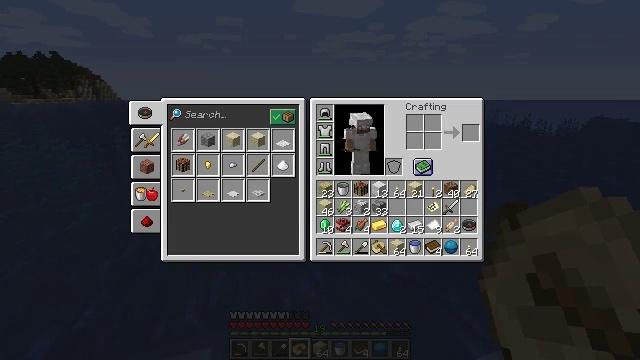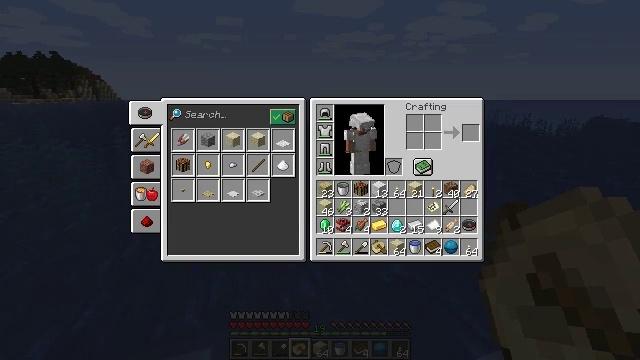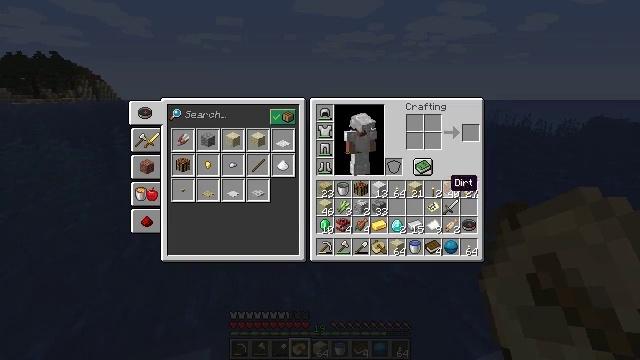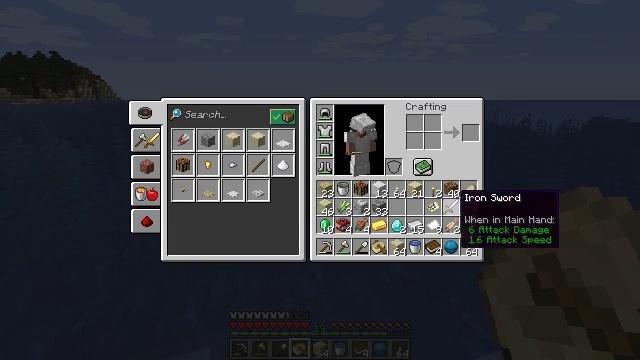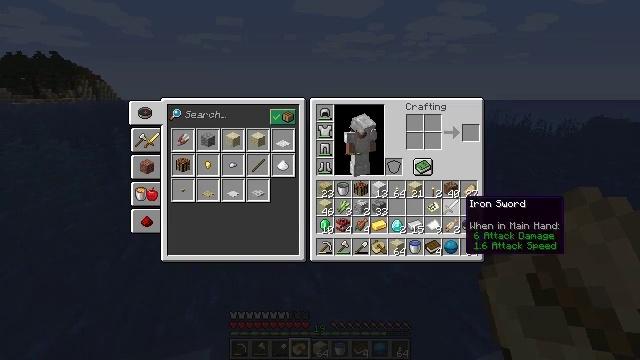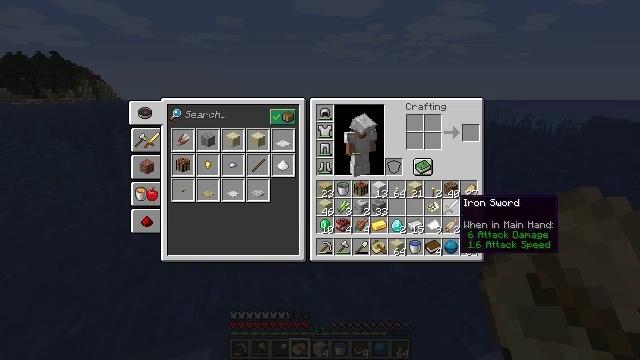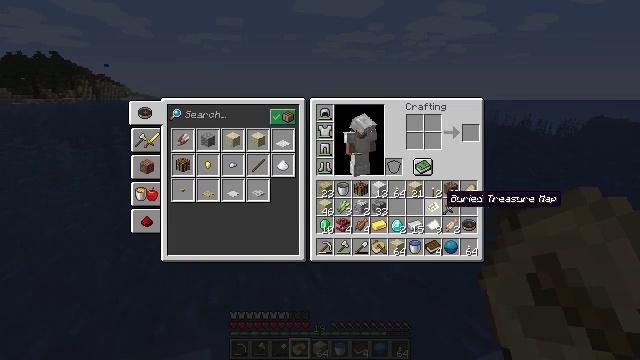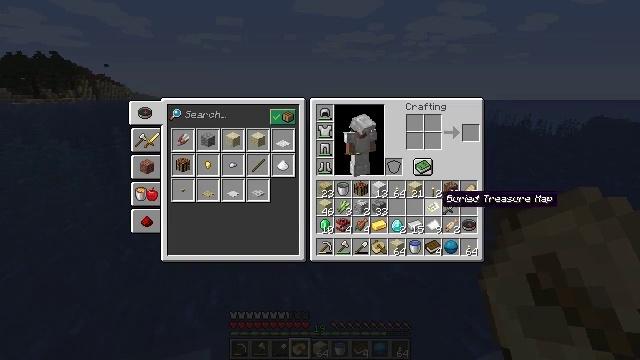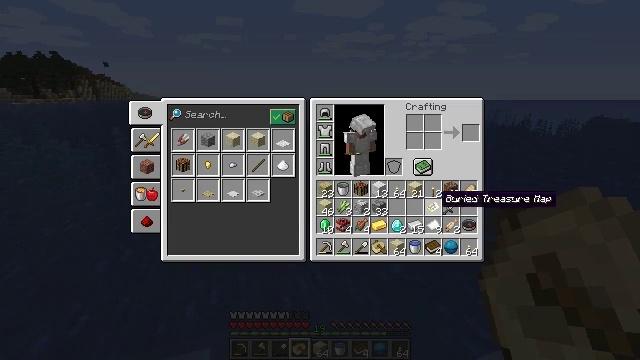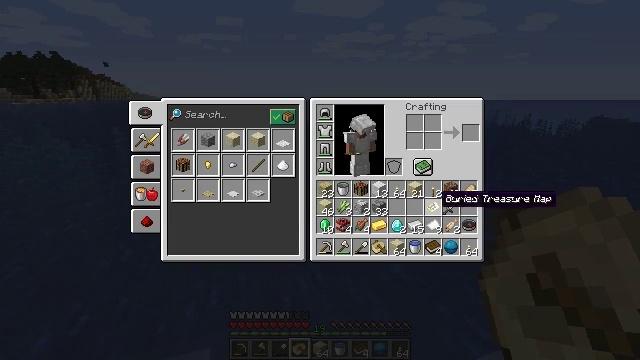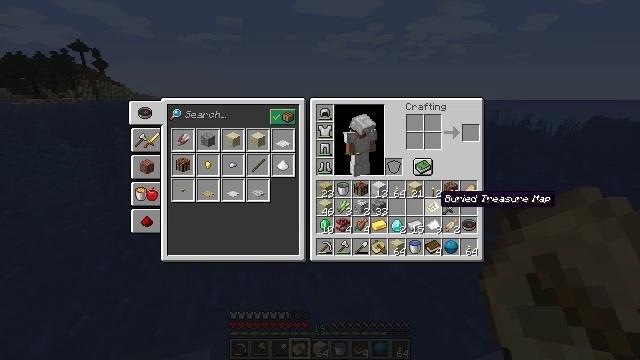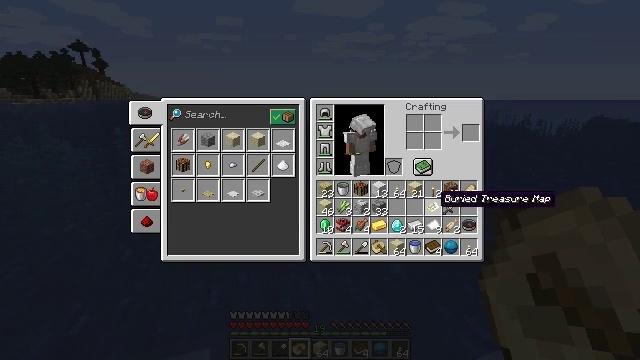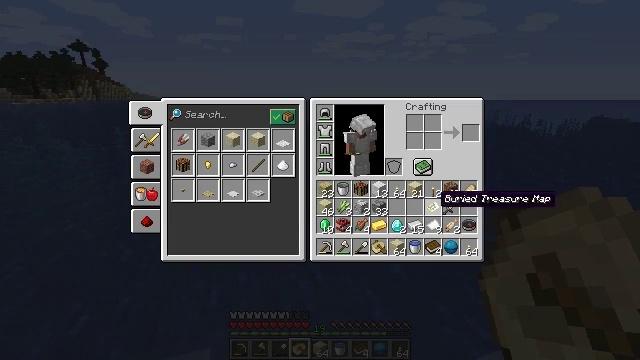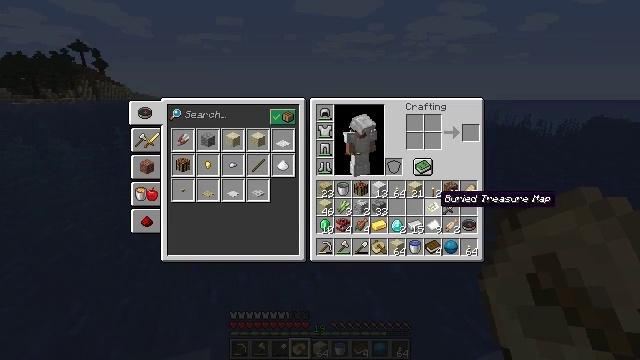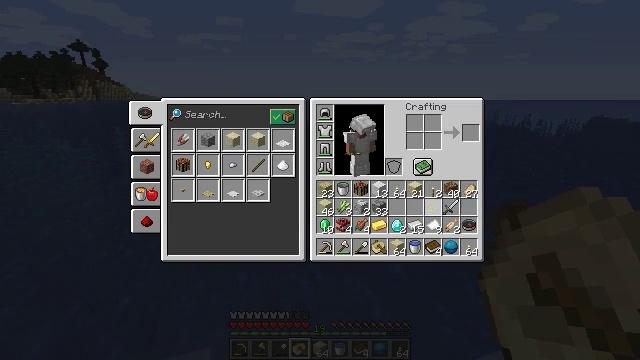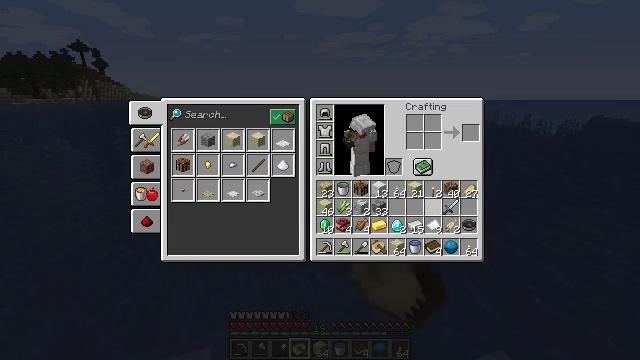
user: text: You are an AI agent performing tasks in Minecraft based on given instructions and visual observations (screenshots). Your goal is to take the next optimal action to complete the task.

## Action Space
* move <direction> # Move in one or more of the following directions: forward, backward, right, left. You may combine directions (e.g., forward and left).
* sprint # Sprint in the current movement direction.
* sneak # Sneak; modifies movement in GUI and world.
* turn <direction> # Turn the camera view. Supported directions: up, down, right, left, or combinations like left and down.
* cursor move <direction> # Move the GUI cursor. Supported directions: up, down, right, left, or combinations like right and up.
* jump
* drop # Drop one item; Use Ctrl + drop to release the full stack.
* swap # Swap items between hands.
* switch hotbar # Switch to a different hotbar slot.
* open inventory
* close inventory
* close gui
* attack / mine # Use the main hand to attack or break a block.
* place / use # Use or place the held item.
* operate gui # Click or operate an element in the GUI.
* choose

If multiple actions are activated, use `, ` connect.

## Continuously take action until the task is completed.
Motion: motion action
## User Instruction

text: Drop a filled map.
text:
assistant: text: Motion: cursor move right and down
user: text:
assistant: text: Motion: cursor move right and down
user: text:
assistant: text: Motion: cursor move right and down
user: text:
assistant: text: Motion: no_op
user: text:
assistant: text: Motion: no_op
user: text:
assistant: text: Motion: cursor move left
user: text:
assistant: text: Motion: no_op
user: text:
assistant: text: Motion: no_op
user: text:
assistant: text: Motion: no_op
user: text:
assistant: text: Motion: no_op
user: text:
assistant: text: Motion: no_op
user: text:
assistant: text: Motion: sprint
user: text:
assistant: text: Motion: sprint
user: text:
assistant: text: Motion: sprint, drop
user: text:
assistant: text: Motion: sprint, drop
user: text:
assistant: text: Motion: sprint, drop
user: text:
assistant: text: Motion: no_op
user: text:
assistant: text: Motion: no_op
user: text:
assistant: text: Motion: no_op